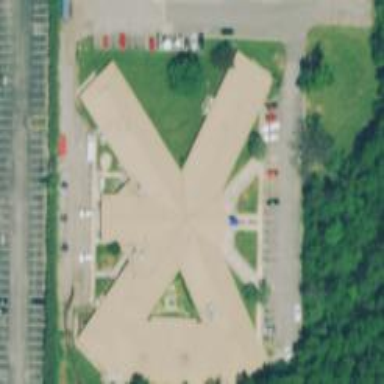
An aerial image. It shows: Nursing home.